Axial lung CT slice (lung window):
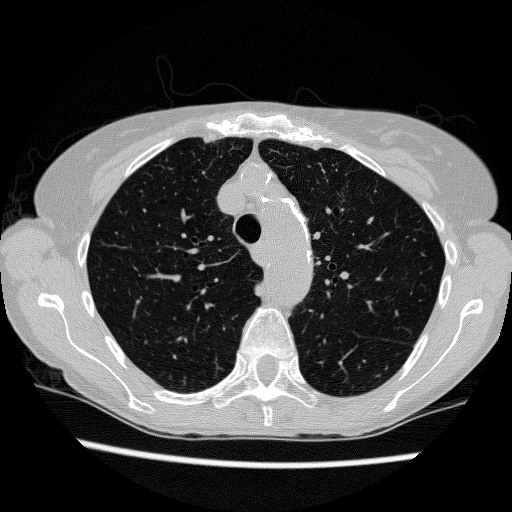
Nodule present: yes
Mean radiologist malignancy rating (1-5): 3